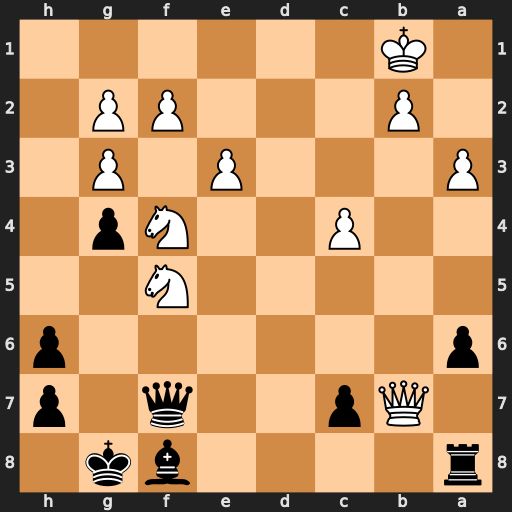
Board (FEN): r4bk1/1Qp2q1p/p6p/5N2/2P2Np1/P3P1P1/1P3PP1/1K6
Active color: b
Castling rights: -
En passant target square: -
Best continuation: Qxf5+ e4 Qc8 Qd5+ Kh8